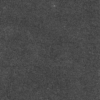
Label: dusty